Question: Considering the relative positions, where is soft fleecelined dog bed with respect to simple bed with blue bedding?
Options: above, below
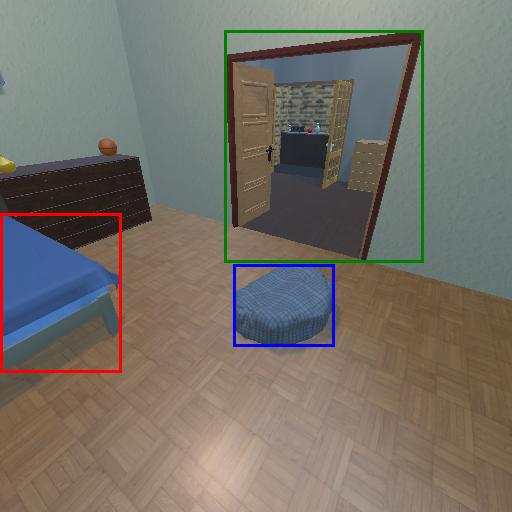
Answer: above